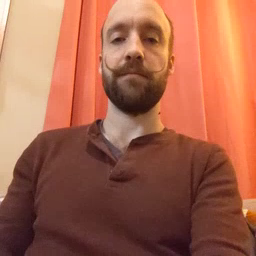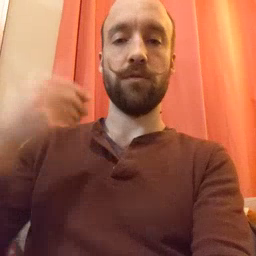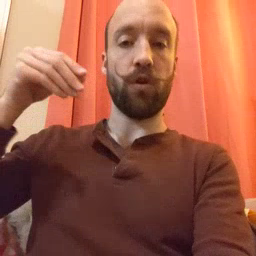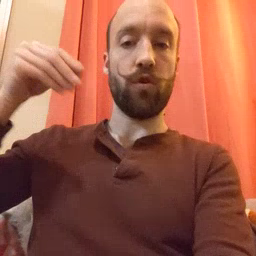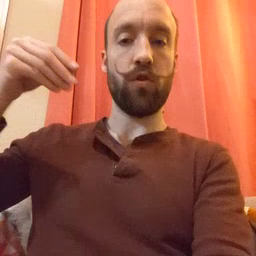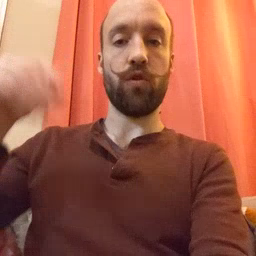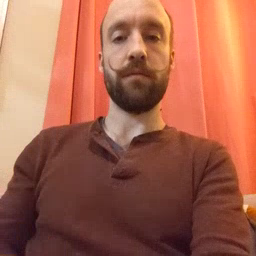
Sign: store